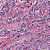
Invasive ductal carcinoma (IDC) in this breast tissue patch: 1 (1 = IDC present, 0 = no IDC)